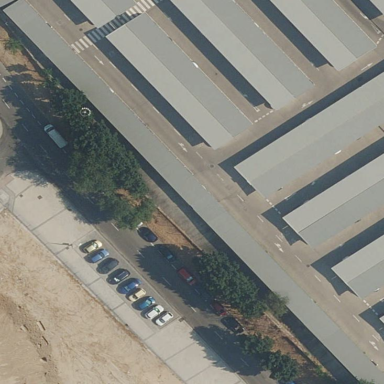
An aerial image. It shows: Carport structure.